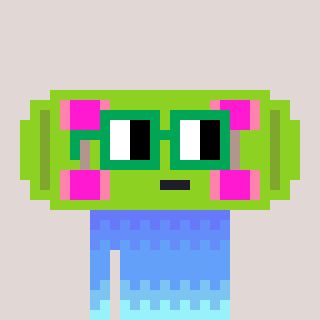
a pixel art character with square green glasses, a skateboard-shaped head and a grayscale-colored body on a warm background